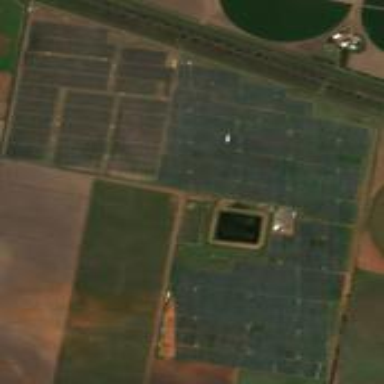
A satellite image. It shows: Industrial area with solar power plant using photovoltaic technology.